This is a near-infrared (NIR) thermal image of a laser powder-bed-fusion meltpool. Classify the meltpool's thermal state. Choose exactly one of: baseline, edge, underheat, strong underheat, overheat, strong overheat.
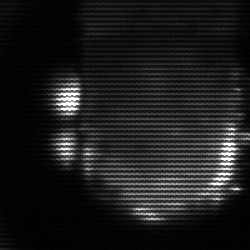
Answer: baseline